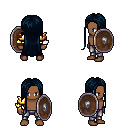
a pixel art fantasy rpg character, male body template, human, dark skin, gold arm armor, metal pants, raven extra-long hairstyle, shield, four views (front, back, left, right), 2x2 character sprite sheet, small pixel art, hard edges, no anti-aliasing